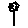
Label: flower